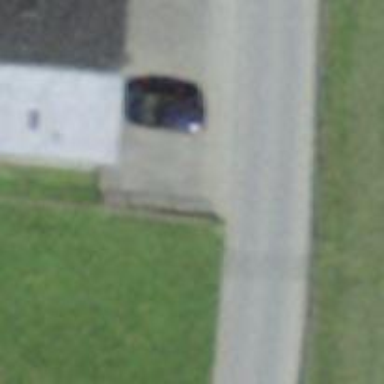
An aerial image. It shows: Bus stop along the road.